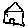
Label: house